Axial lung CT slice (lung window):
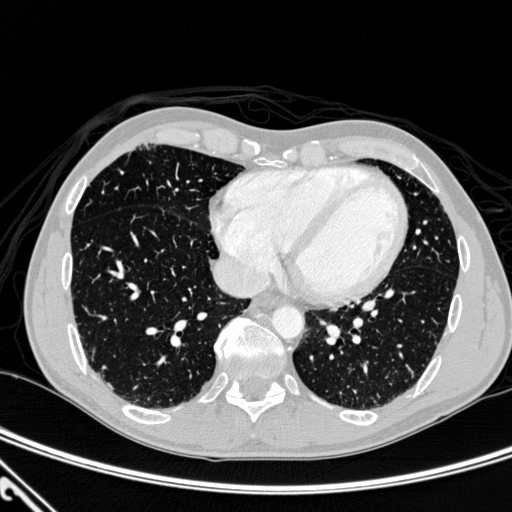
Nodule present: no